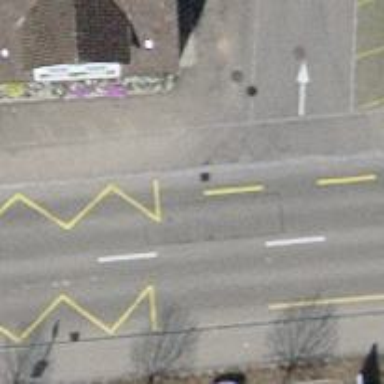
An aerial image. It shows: Public transport stop position.